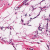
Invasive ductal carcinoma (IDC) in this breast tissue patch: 0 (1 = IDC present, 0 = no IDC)